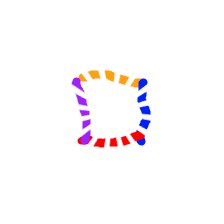
Shape: square